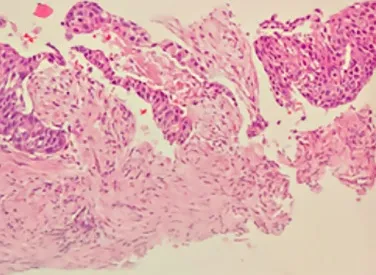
(A) Histological findings revealed a pancreatic squamous cell carcinoma (SCC) with abundant eosinophilic cytoplasm and large vesicular nucleus. (HE x 200).
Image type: pathology (h&e)